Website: bh-photo
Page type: receipt
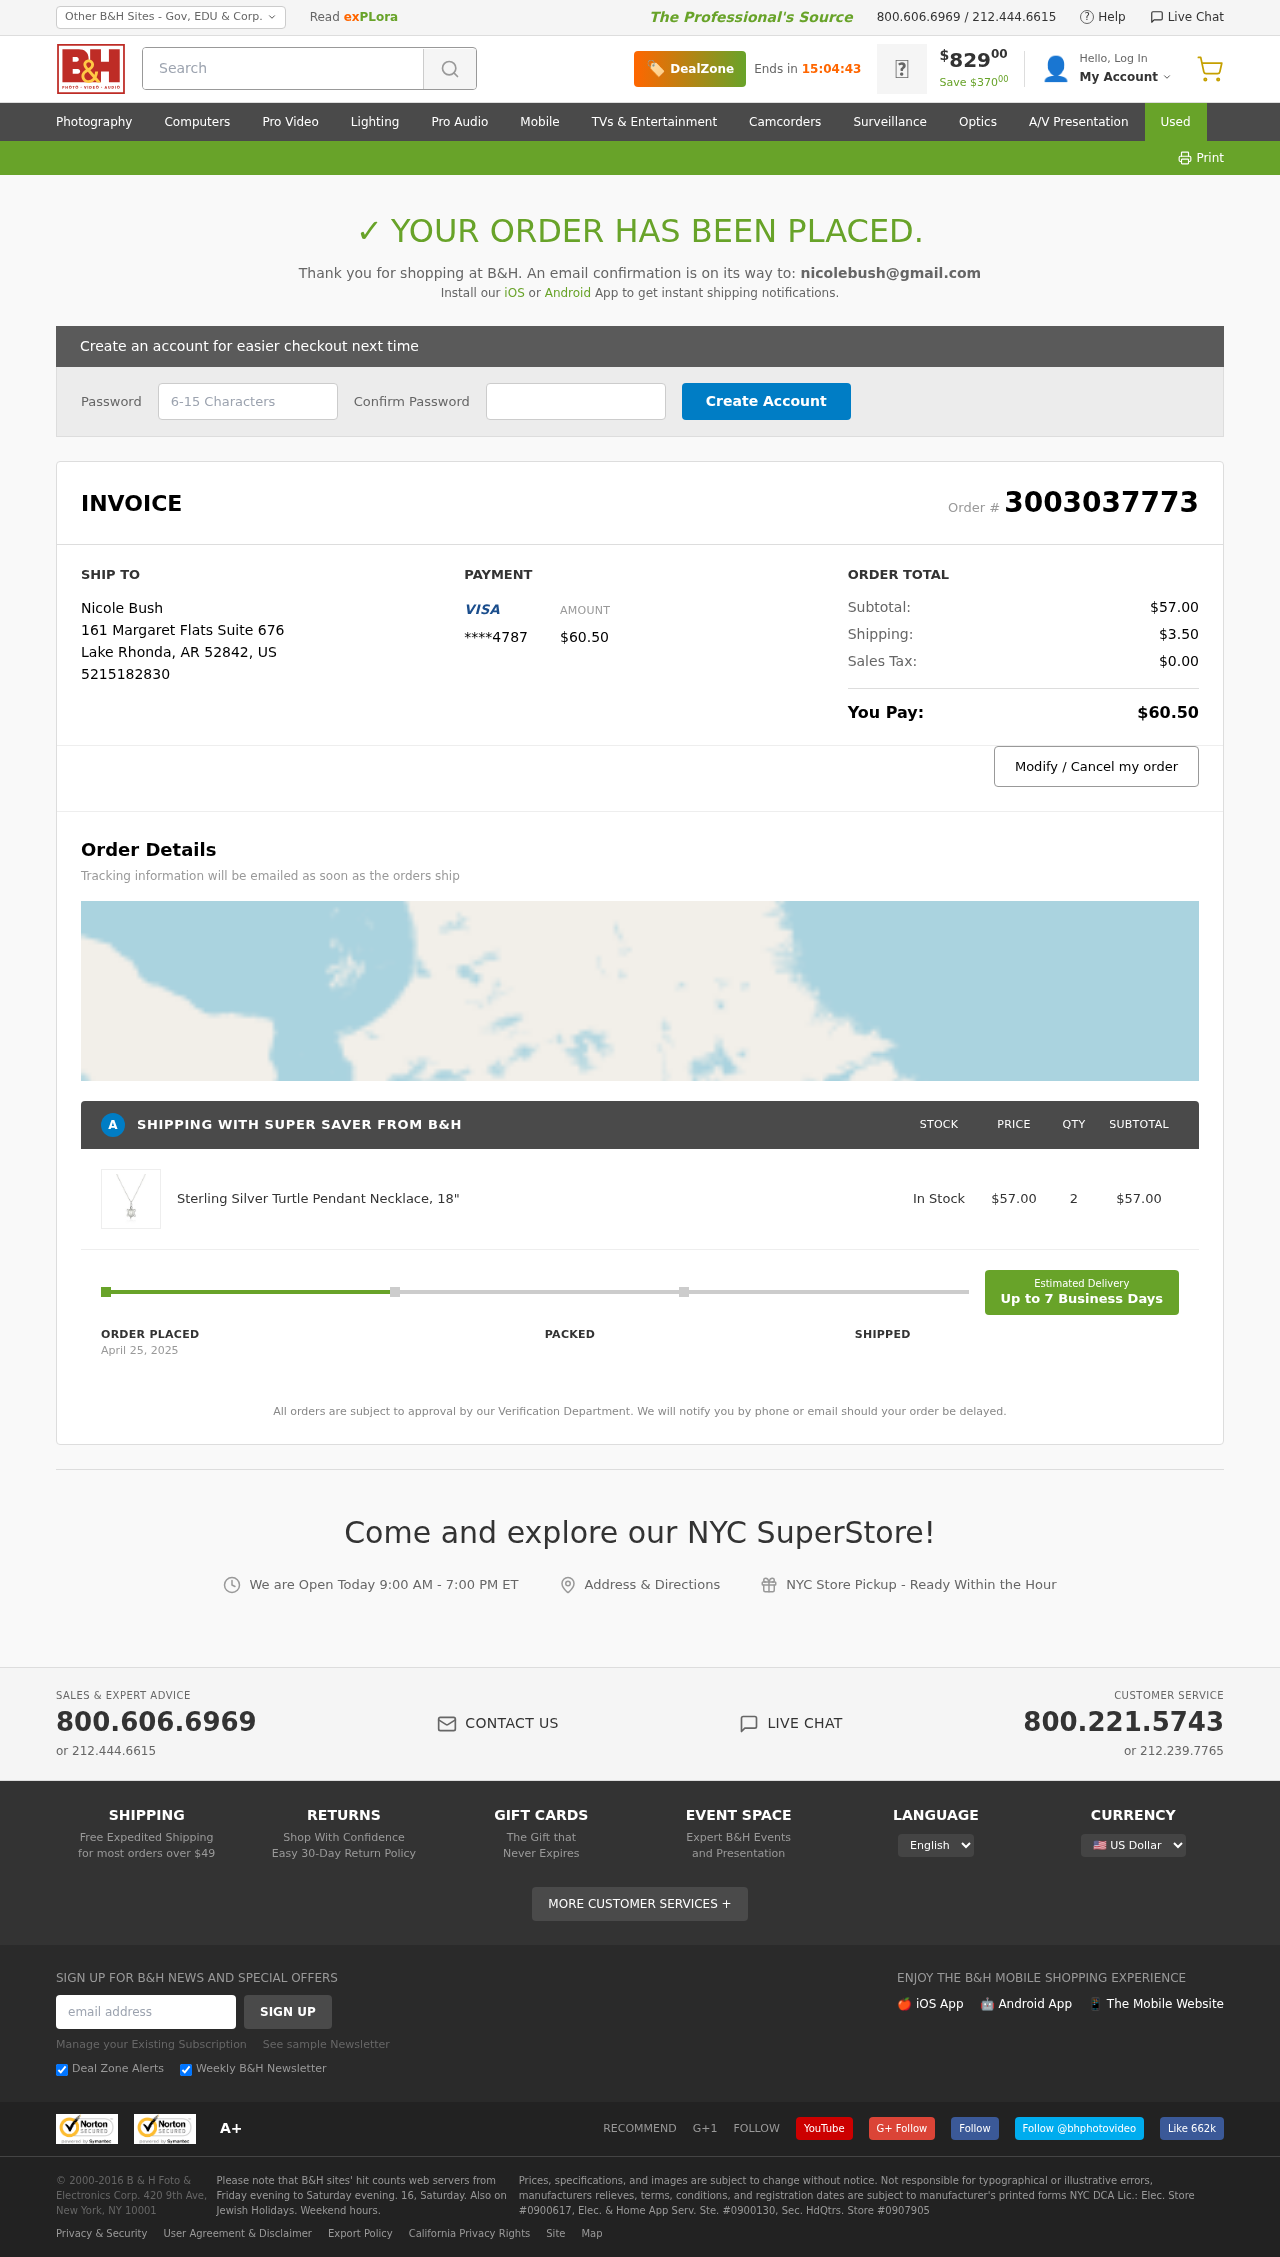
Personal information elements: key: PII_CARD_LAST4
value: ****4787
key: PII_CITY
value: Lake Rhonda
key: PII_COUNTRY_CODE
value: US
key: PII_EMAIL
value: nicolebush@gmail.com
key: PII_FULLNAME
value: Nicole Bush
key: PII_PHONE
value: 5215182830
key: PII_POSTCODE
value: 52842
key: PII_STATE_ABBR
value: AR
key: PII_STREET
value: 161 Margaret Flats Suite 676
Product elements: key: PRODUCT1_NAME
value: Sterling Silver Turtle Pendant Necklace, 18"
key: PRODUCT1_PRICE
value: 57
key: PRODUCT1_QUANTITY
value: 2
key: PRODUCT1_SUBTOTAL
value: $57.00
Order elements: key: ORDER_ID
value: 3003037773
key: ORDER_TOTAL
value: $60.50
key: ORDER_SUBTOTAL
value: $57.00
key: ORDER_SHIPPING_COST
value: $3.50
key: ORDER_TAX
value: $0.00
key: ORDER_DATE
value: April 25, 2025
Search elements: key: HEADER_SEARCH
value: Search